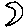
Label: moon